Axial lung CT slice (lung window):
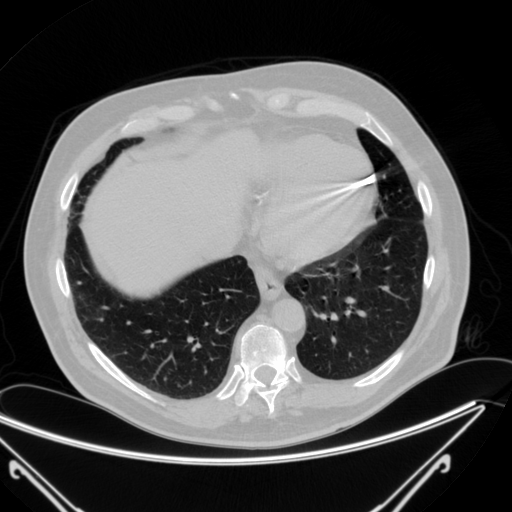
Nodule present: no